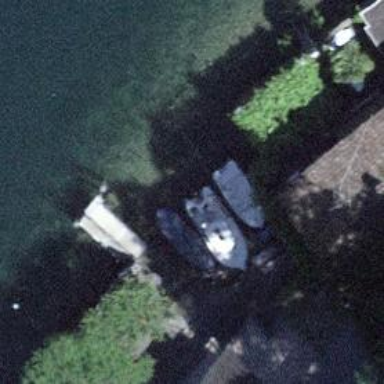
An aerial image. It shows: Commercial mooring pier.